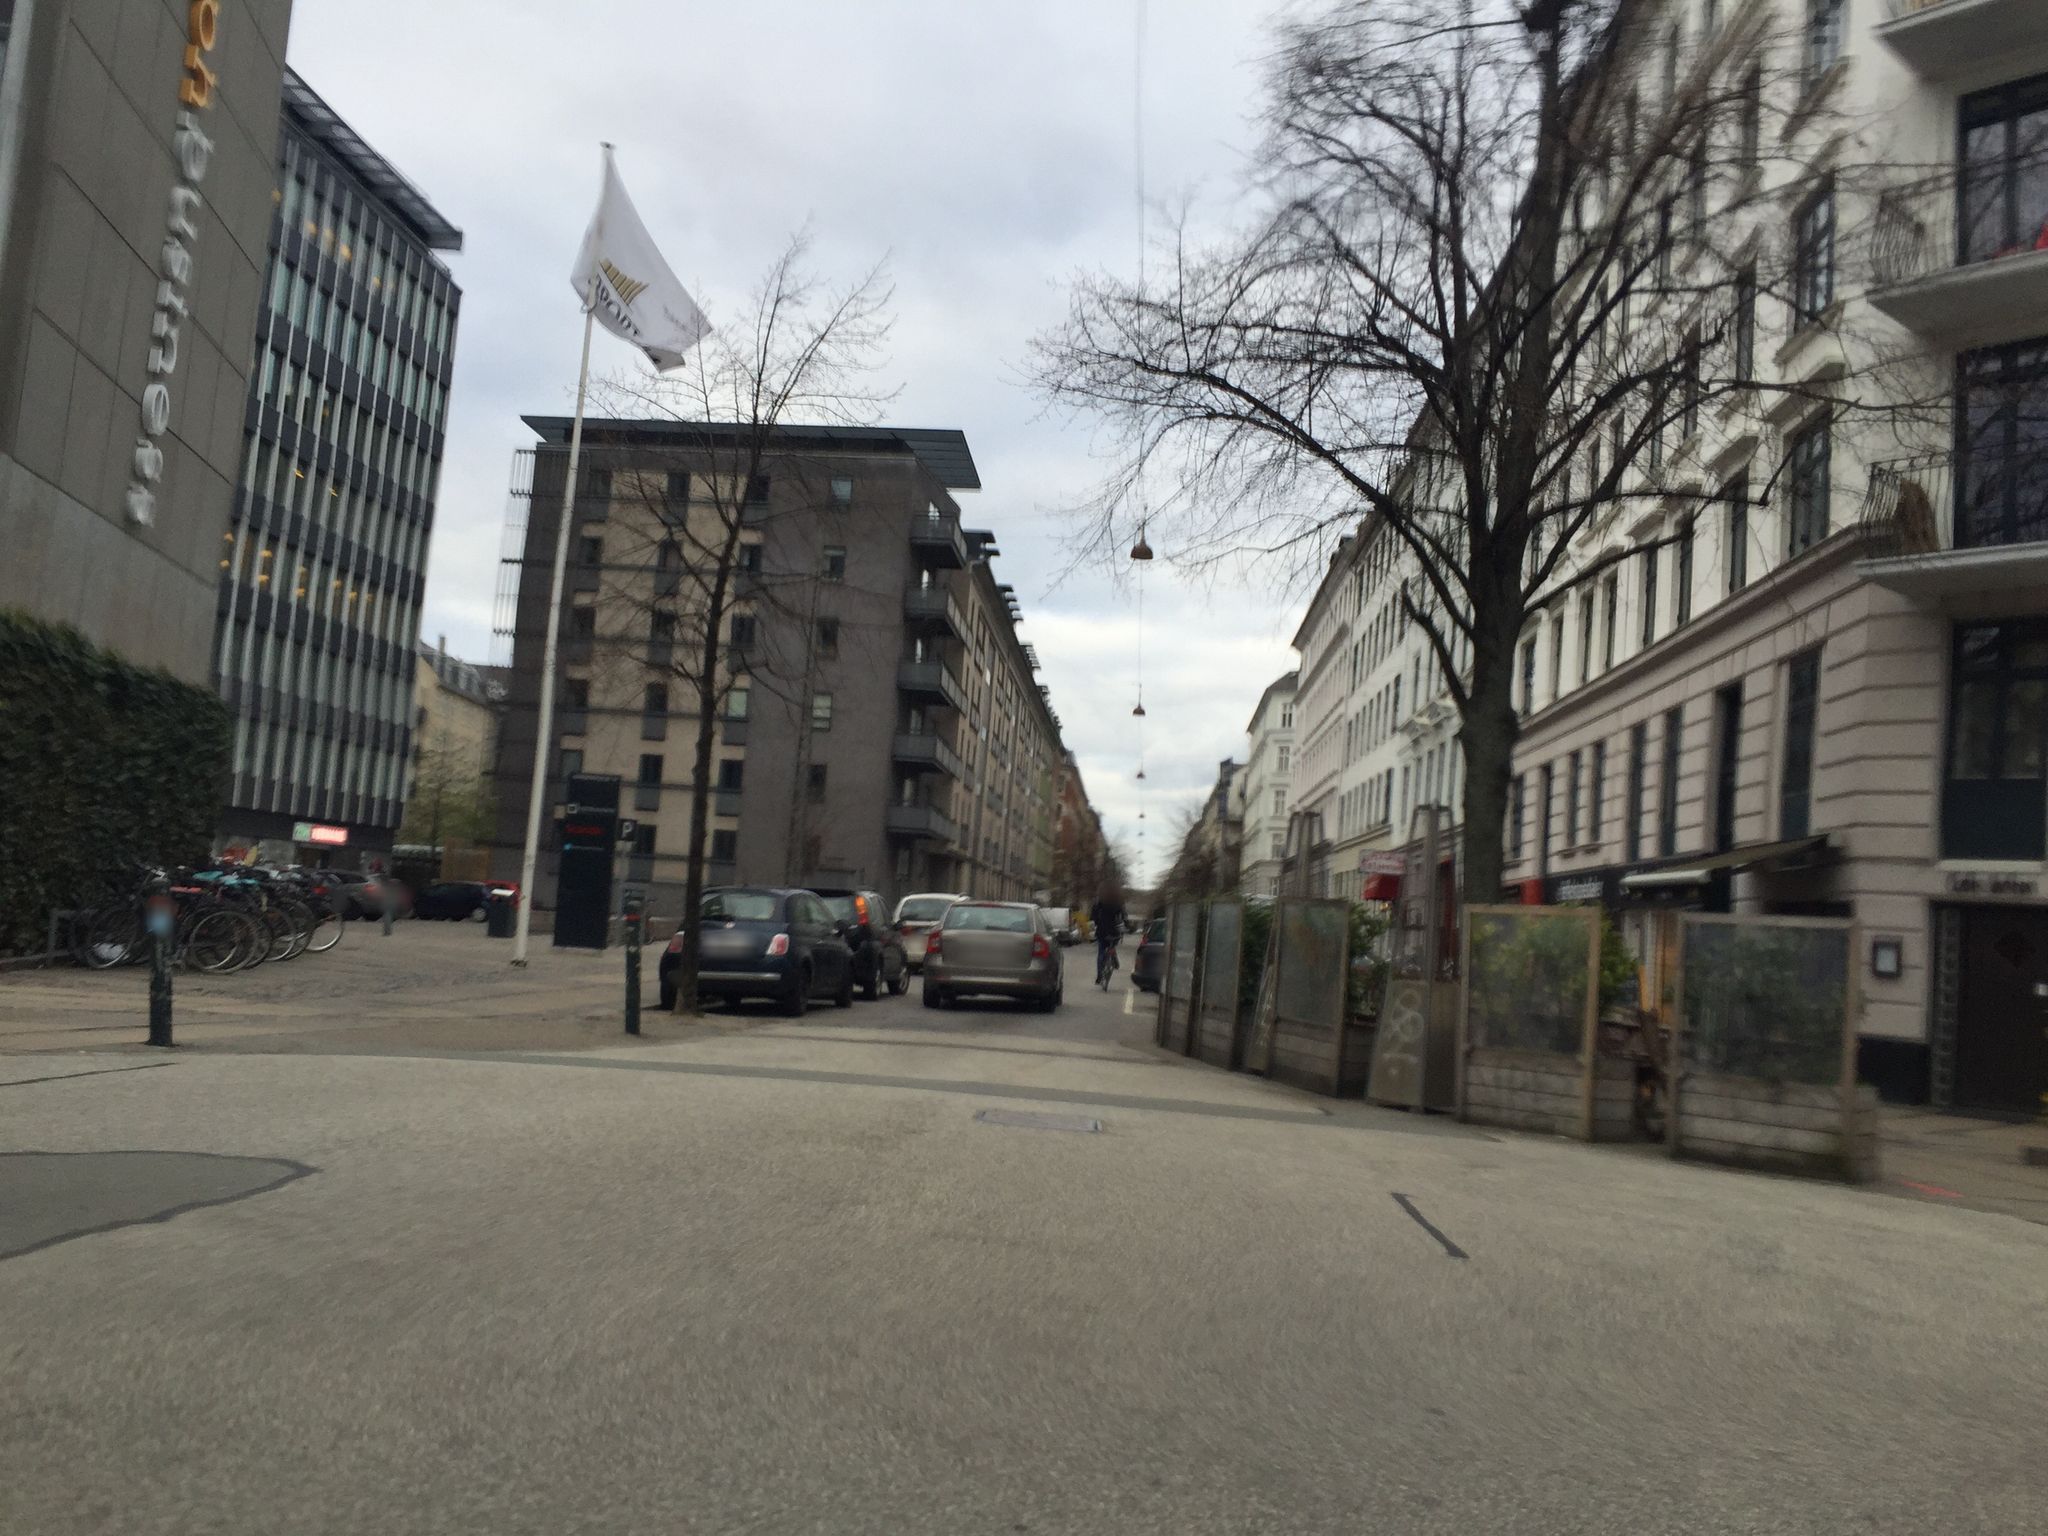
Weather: cloudy
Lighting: day
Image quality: good
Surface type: walking surface
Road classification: residential
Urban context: urban centre
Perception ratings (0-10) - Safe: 6.8, Lively: 7.82, Beautiful: 8.03, Boring: 3.11, Depressing: 7.46, Wealthy: 8.7